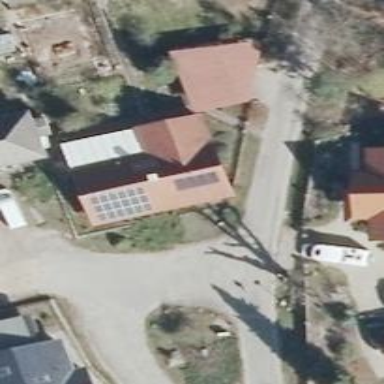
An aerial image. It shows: Detached building.